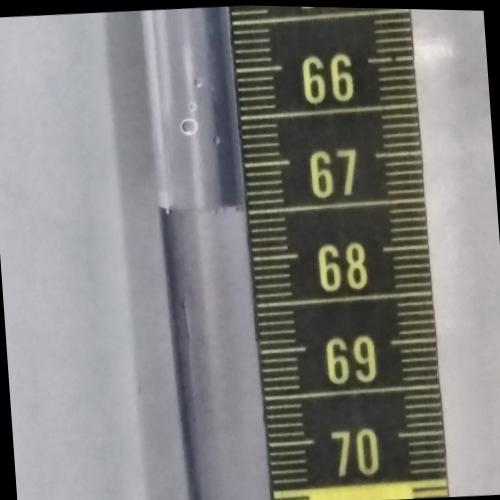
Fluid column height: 67.4 cm